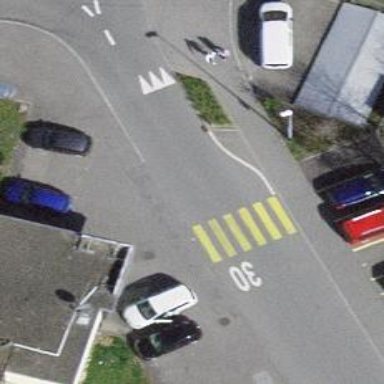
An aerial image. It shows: Uncontrolled zebra crossing with notable zebra markings.